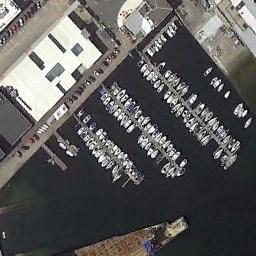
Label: harbor